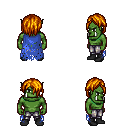
a pixel art fantasy rpg character, male body template, orc, green skin, blue tattered cape, metal pants, dark blonde bangs hairstyle, black shoes, four views (front, back, left, right), 2x2 character sprite sheet, small pixel art, hard edges, no anti-aliasing